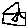
Label: house